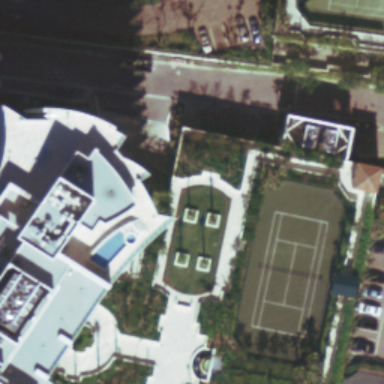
A small tennis court with some plants and buildings beside .